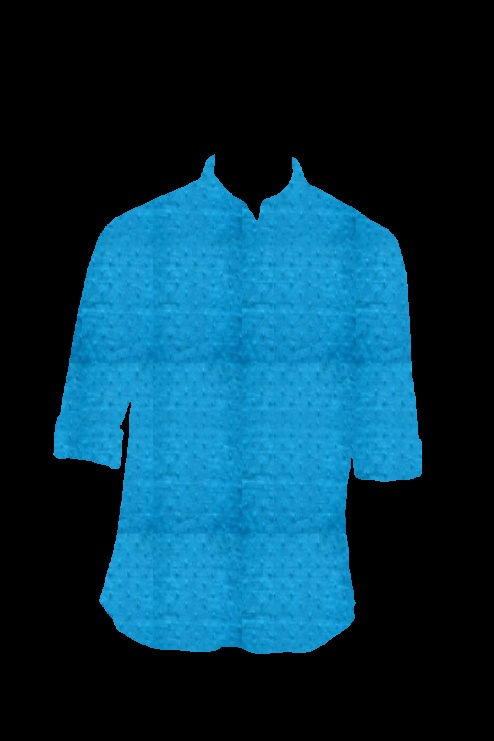
blue taupe button up tee